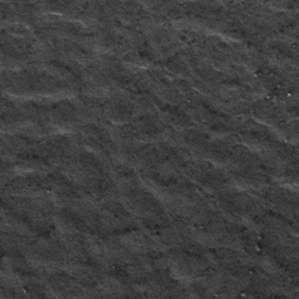
Label: frost